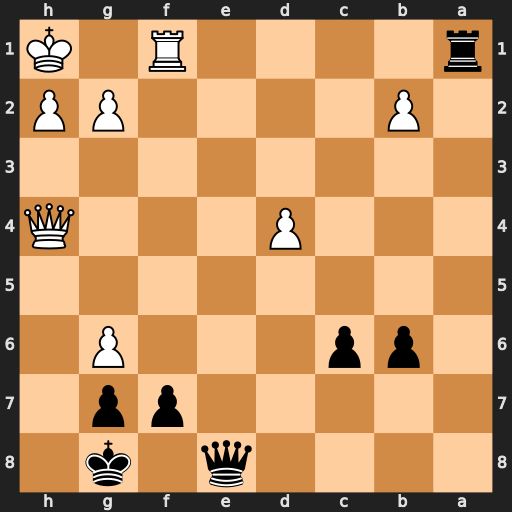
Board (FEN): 4q1k1/5pp1/1pp3P1/8/3P3Q/8/1P4PP/r4R1K
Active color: b
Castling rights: -
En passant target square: -
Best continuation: Rxf1#